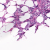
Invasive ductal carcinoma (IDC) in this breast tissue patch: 0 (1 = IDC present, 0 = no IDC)